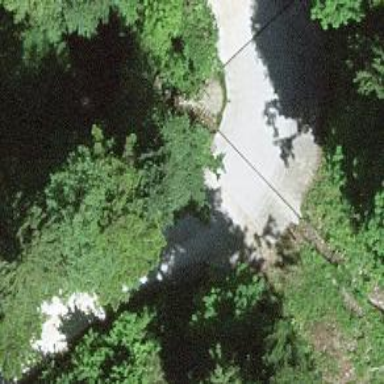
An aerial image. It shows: Culvert tunnel.